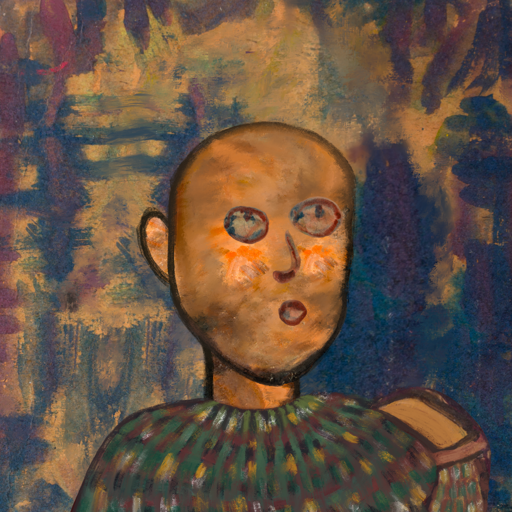
Background: InTheSun, Head And Neck Side: Gypsy_Queen, Face Side: Orphan, Bust: After_Raid, Hair Side: Blank, Head Accessory: Blank, Second Necklace: Blank, Necklace: Blank, Baby: Blank